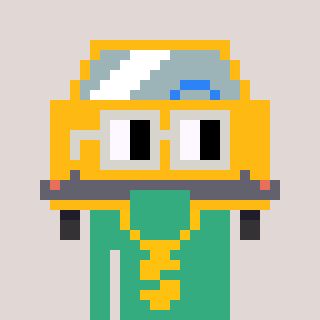
a pixel art character with square light gray glasses, a taxi-shaped head and a teal-colored body on a warm background